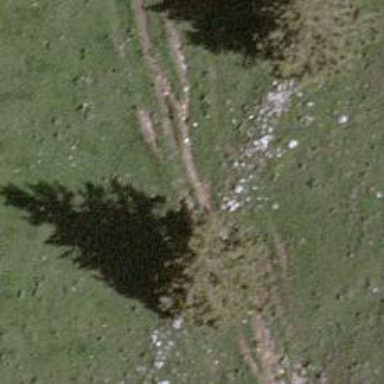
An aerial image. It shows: Ground path.